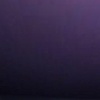
Label: space